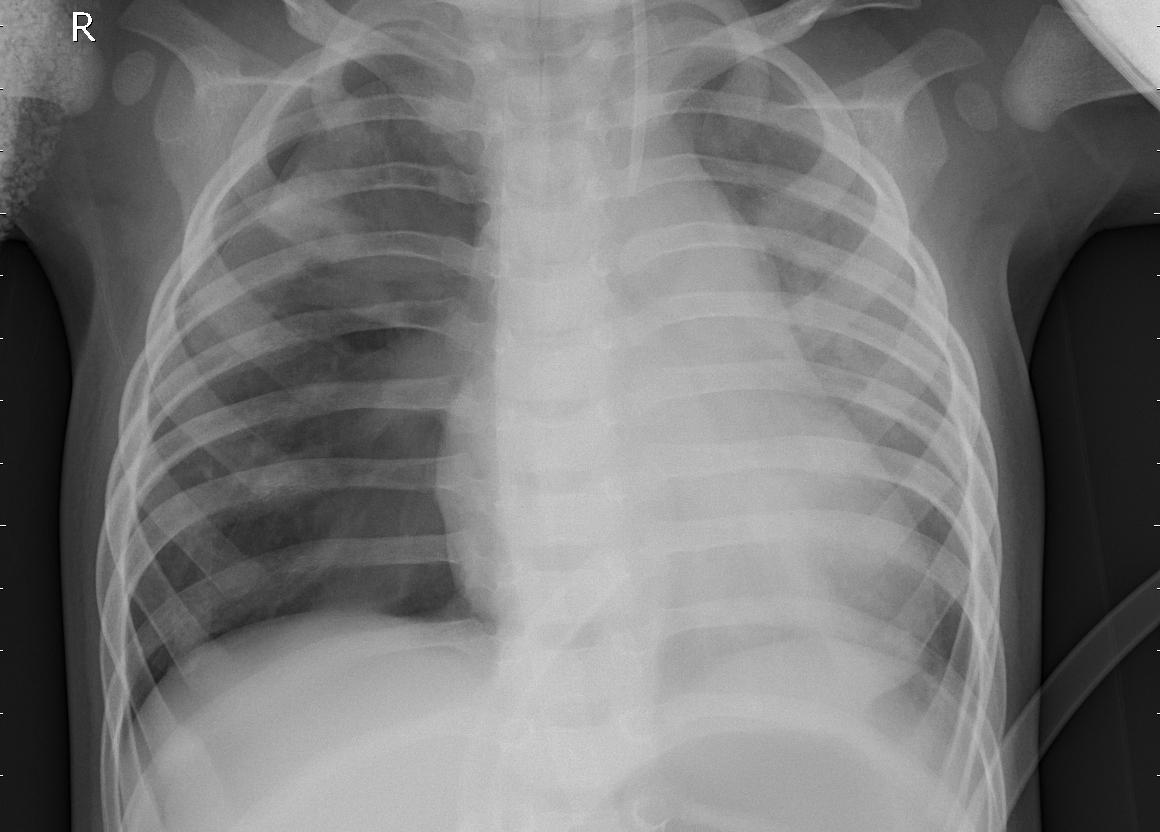
Diagnosis: PNEUMONIA